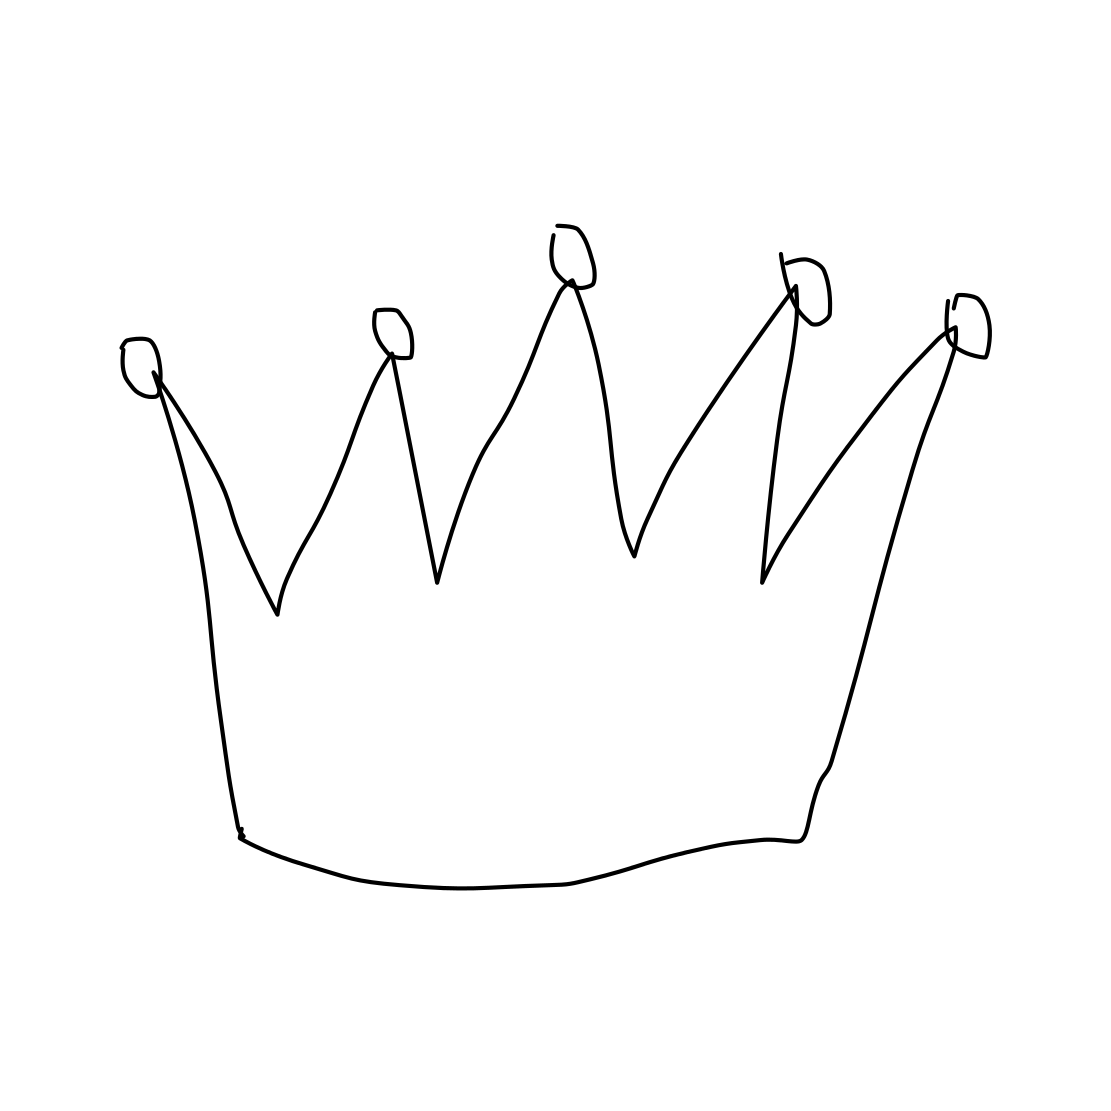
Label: crown